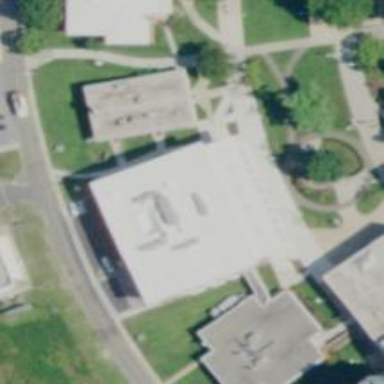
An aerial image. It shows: College building.